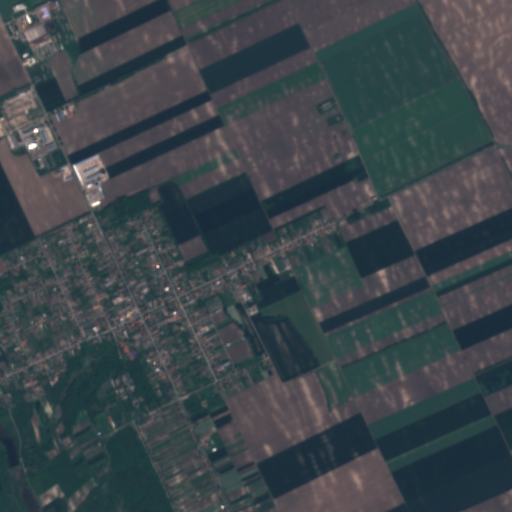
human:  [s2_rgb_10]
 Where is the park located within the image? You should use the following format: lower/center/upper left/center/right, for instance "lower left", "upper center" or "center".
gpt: The park is located in the lower left of the image.
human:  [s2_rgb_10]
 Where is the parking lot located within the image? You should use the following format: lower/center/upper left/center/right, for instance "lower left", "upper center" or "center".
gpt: The parking lot is located in the lower left of the image.
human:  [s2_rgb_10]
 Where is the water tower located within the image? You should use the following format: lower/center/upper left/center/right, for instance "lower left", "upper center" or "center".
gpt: The water tower is located in the center of the image.
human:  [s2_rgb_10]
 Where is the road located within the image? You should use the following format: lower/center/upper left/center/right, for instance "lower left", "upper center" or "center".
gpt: There is no road in the image.